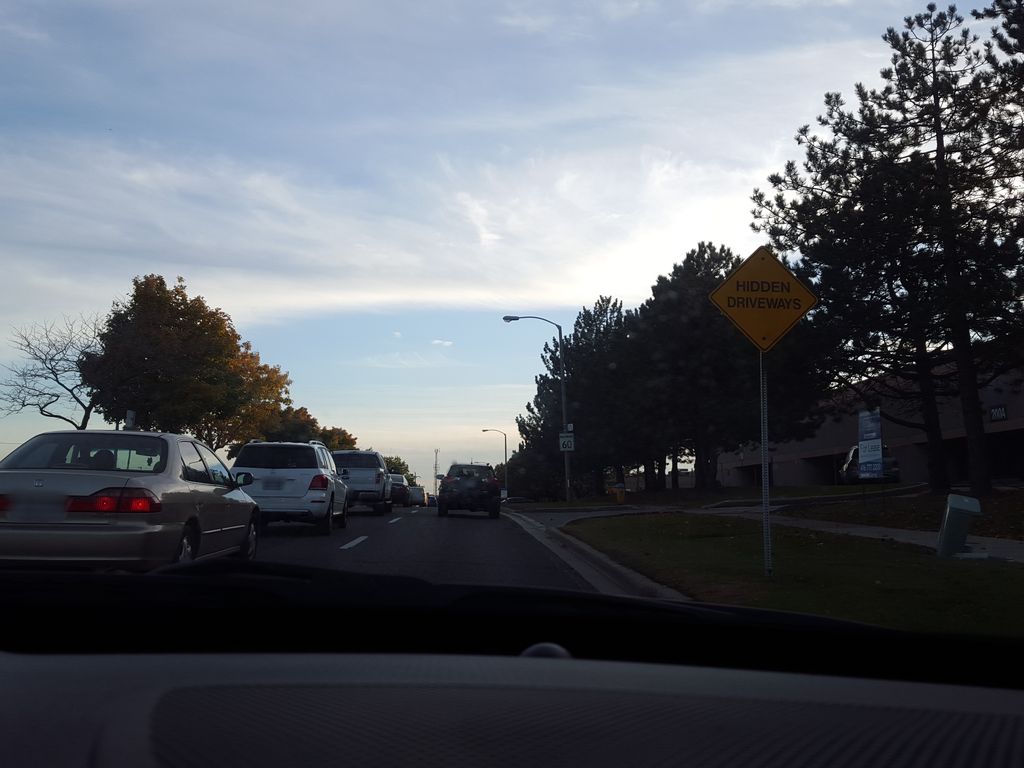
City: toronto